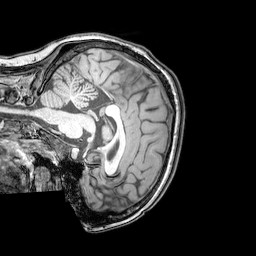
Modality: T1w
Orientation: sagittal
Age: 22
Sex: female
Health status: healthy
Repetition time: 0.081 s
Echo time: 0.037 s